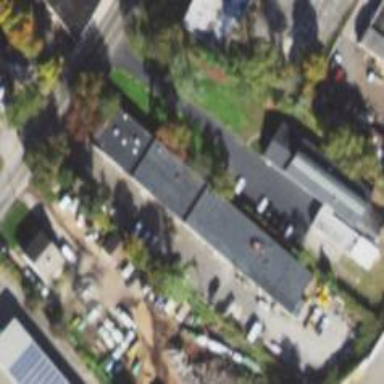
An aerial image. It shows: Commercial building.